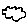
Label: cloud